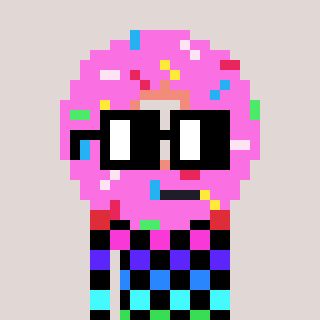
a pixel art character with square black glasses, a doughnut-shaped head and a purple-colored body on a warm background